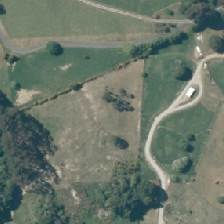
Land cover: high_producing_grassland